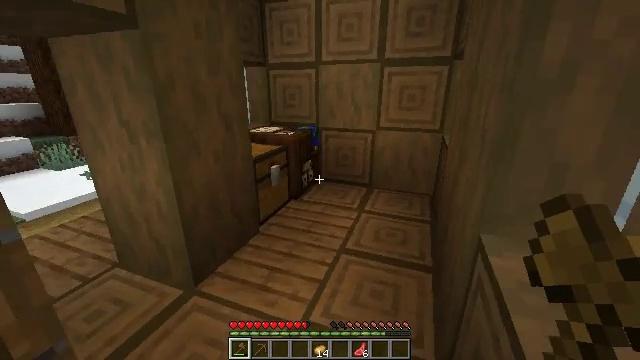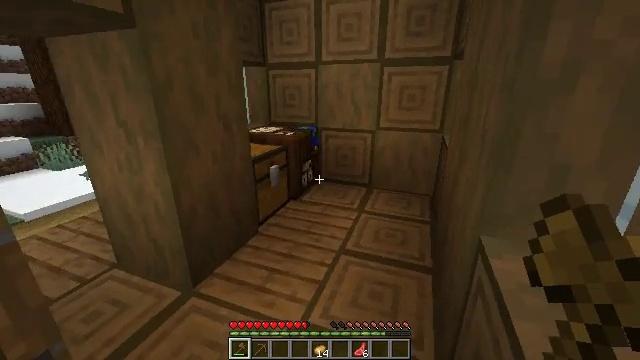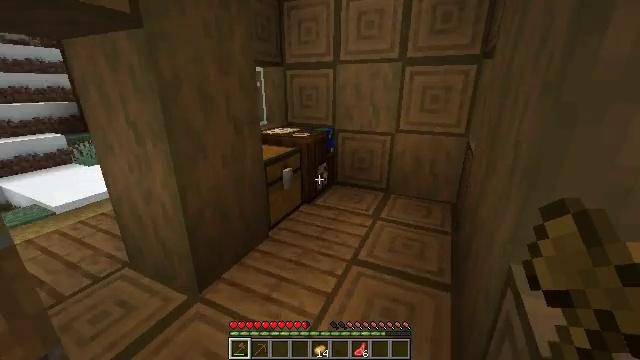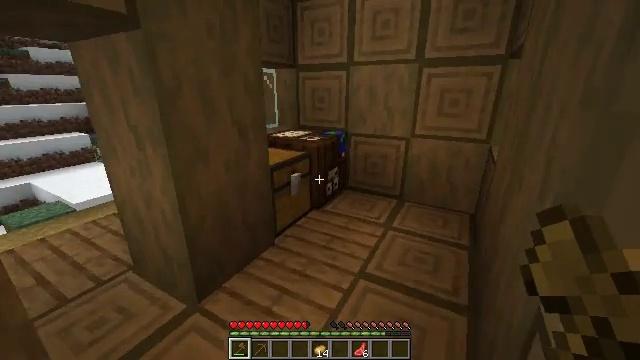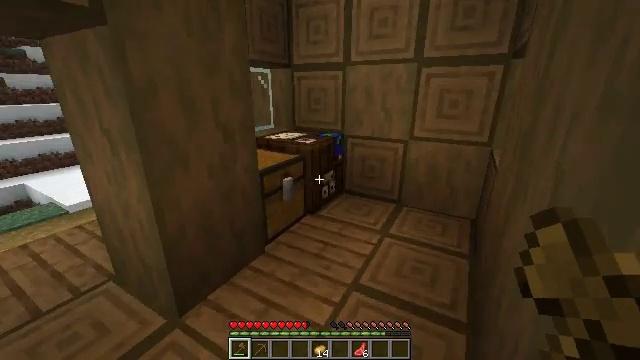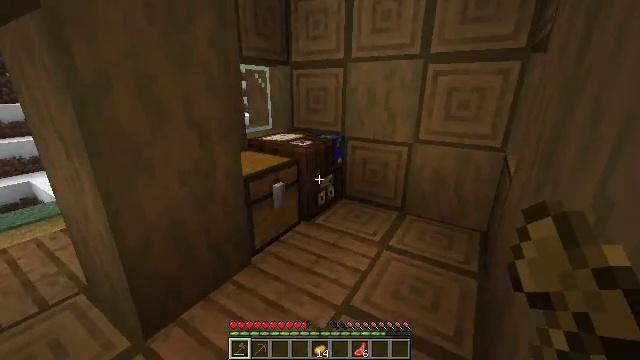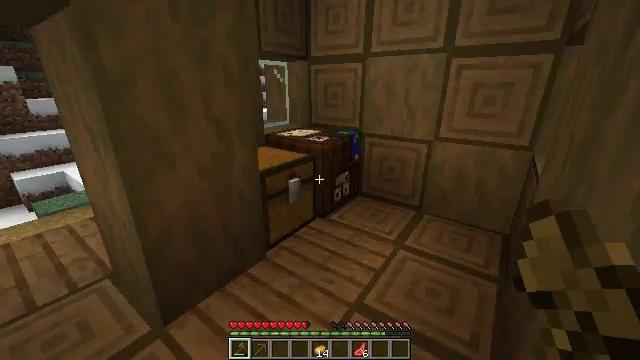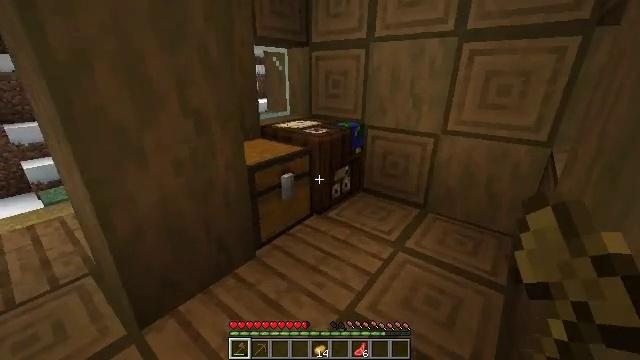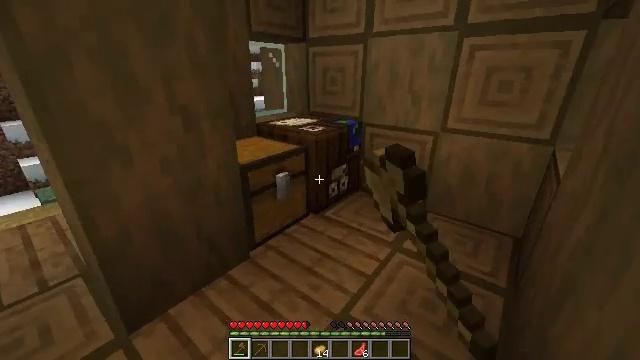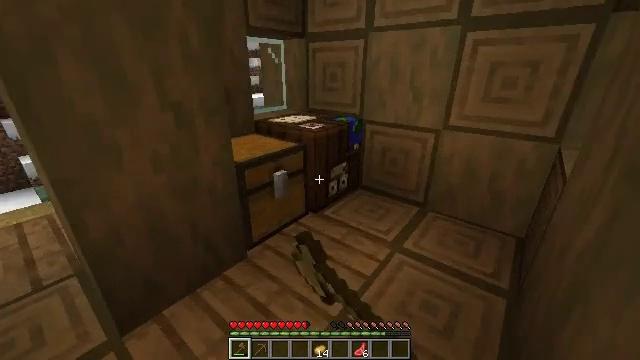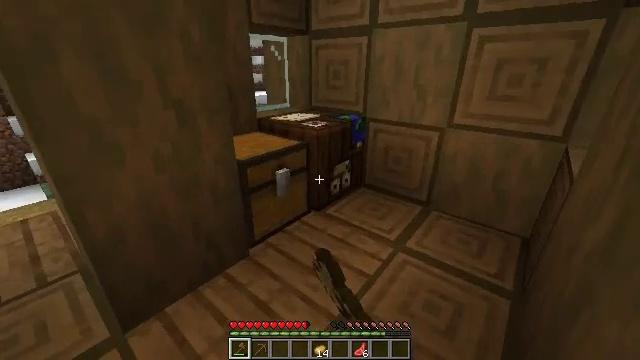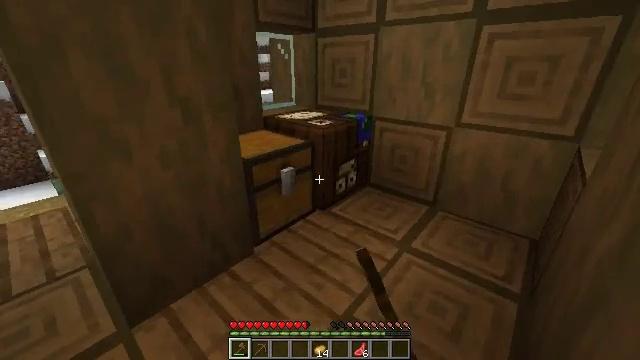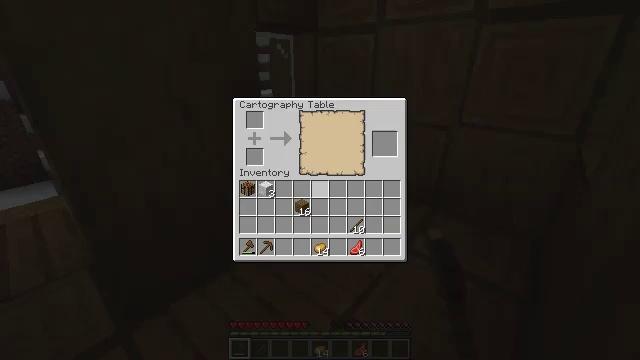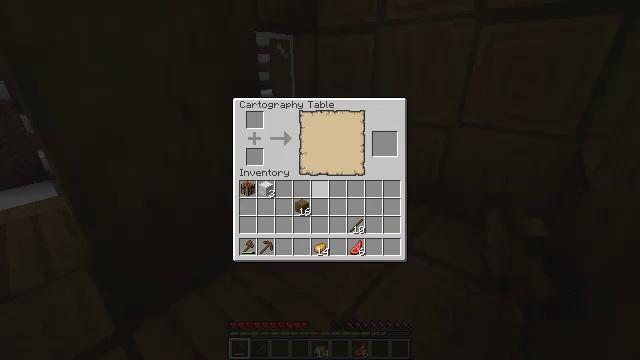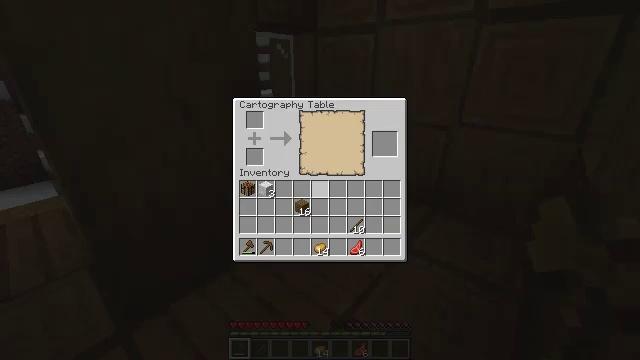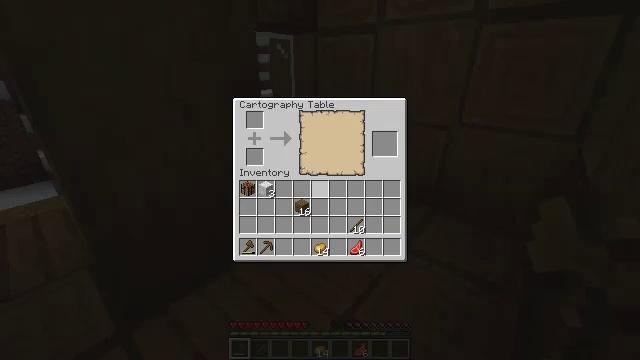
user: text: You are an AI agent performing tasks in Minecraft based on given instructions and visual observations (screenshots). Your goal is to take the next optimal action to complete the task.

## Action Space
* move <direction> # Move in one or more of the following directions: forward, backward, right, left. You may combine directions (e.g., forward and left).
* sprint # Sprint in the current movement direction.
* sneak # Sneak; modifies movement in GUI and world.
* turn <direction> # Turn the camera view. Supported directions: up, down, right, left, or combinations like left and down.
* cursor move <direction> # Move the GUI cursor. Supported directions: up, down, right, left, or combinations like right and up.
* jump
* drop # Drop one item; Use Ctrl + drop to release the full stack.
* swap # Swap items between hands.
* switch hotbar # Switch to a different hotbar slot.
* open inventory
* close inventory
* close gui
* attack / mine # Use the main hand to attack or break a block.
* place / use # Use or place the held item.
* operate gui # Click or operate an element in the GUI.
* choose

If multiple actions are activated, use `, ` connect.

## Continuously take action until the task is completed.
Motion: motion action
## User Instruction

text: Gather stripped spruce log from the tree.
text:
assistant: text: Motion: move right
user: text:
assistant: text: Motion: move forward and move right, turn left
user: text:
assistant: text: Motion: move forward and move right, turn left
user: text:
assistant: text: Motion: move forward and move right
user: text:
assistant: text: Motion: move forward and move right, turn left
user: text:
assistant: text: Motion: move forward and move right, turn left
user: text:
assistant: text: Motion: turn left and down, use / place
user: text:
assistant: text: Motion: use / place
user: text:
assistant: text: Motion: use / place
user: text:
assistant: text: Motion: use / place
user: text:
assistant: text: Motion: turn left
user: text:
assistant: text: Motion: open gui
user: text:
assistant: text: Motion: no_op
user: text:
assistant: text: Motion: no_op
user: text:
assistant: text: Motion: no_op
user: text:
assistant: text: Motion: no_op
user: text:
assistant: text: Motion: no_op
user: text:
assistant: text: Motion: no_op
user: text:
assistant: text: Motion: no_op
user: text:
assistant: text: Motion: no_op
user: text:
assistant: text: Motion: no_op
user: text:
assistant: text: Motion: no_op
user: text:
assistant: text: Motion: close gui
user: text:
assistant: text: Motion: use / place
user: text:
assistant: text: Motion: use / place
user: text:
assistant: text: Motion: use / place
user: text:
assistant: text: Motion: no_op
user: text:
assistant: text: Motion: no_op
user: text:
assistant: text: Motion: open gui
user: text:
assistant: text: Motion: no_op